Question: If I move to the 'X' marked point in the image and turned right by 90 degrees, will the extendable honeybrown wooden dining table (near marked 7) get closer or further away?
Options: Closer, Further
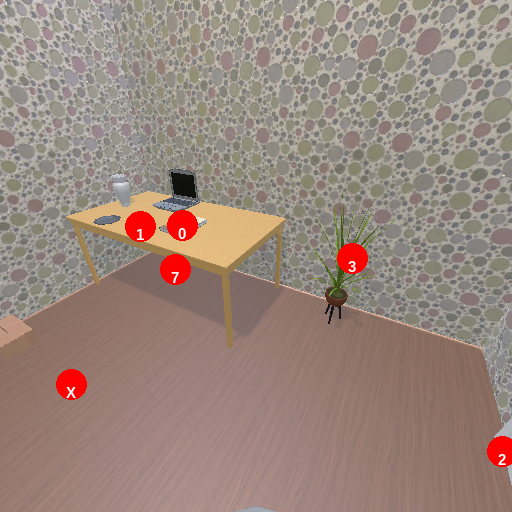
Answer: Closer